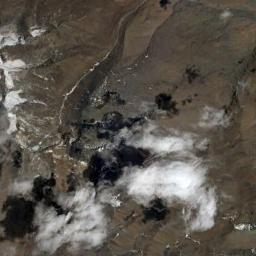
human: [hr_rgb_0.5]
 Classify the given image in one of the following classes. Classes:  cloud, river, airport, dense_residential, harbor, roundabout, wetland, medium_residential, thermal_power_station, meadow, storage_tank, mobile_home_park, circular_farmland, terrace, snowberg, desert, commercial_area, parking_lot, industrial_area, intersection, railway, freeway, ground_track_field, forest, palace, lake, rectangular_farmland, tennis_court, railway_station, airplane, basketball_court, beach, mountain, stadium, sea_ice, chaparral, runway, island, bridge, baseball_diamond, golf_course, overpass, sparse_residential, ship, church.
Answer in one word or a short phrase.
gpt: cloud